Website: lowes
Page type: customer-info-address
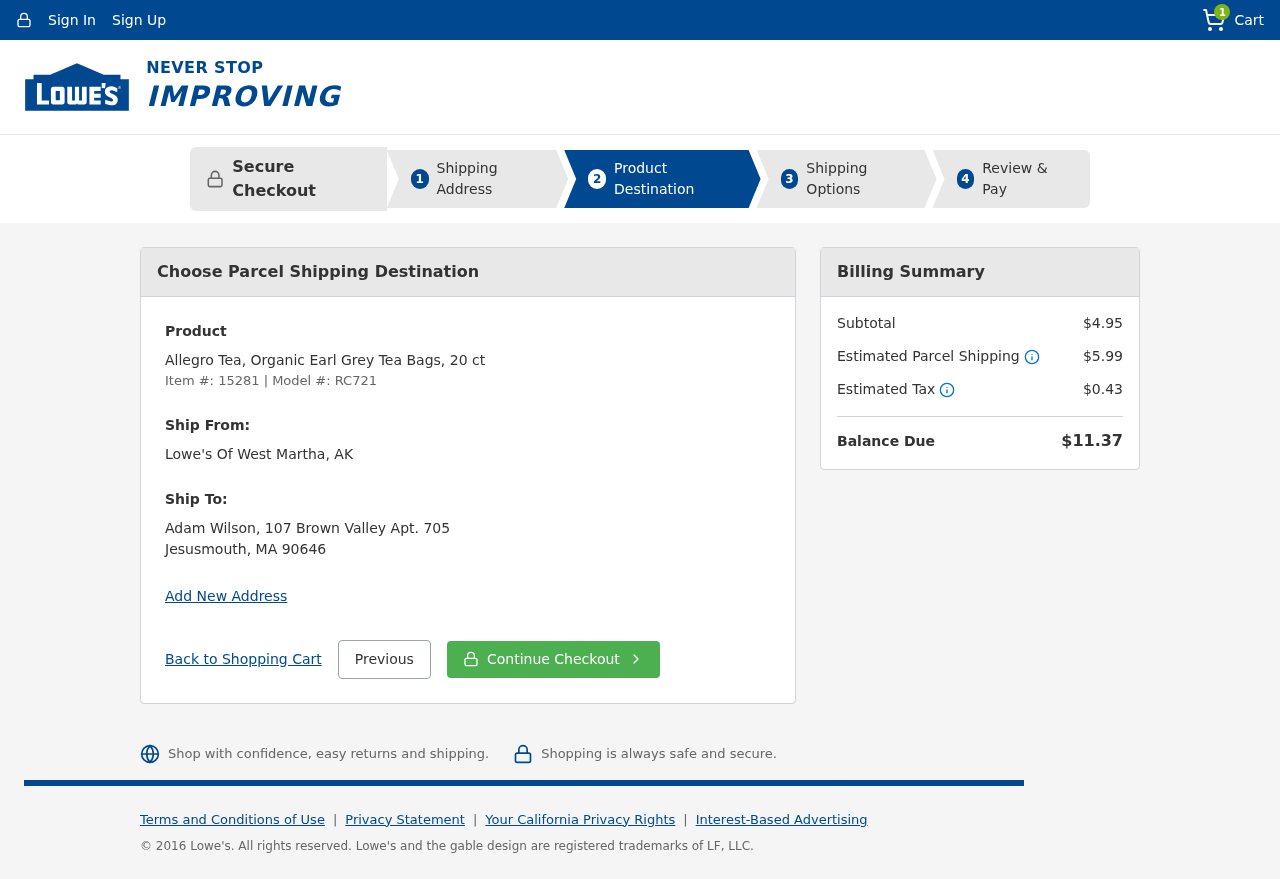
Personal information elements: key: PII_FULLNAME
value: Adam Wilson
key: PII_STREET
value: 107 Brown Valley Apt. 705
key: PII_CITY_STATE2
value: West Martha, AK
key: PII_CITY_STATE_ZIP
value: Jesusmouth, MA 90646
Product elements: key: PRODUCT1_NAME
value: Allegro Tea, Organic Earl Grey Tea Bags, 20 ct
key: PRODUCT1_ITEM_NUMBER
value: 15281
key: PRODUCT1_MODEL_NUMBER
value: RC721
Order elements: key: ORDER_NUM_ITEMS
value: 1
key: ORDER_SUBTOTAL
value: $4.95
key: ORDER_SHIPPING_COST
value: $5.99
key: ORDER_TAX
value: $0.43
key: ORDER_TOTAL
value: $11.37